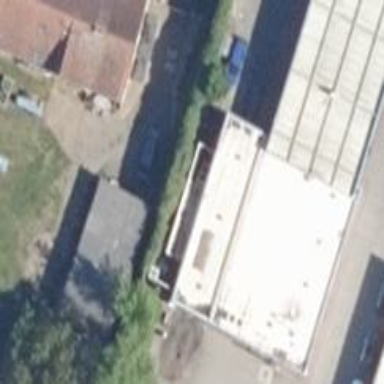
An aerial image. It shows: Building housing fuel station.